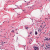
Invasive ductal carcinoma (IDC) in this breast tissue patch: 0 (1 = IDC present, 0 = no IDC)